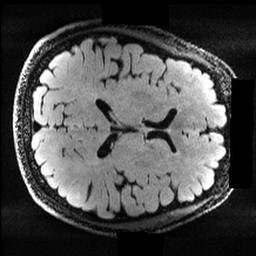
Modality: FLAIR
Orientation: axial
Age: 47
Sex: male
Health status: healthy
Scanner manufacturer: ge
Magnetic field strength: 3 T
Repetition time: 5 s
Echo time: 0.08943 s